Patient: sex F, age 46
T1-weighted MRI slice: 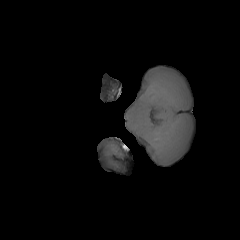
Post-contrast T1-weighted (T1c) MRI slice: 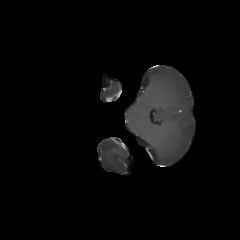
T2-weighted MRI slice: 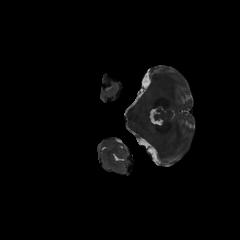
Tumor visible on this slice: no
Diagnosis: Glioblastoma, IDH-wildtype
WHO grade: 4